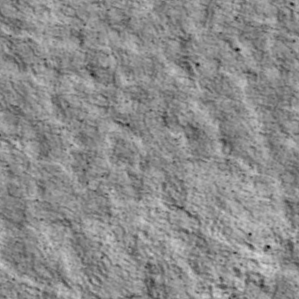
Label: non_frost